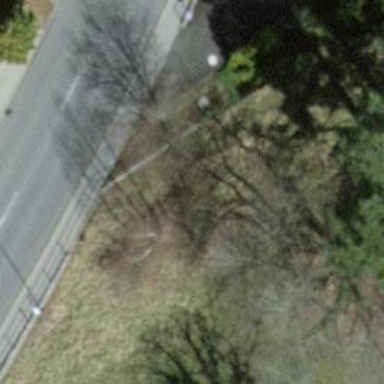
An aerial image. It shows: Single tag "natural: tree."